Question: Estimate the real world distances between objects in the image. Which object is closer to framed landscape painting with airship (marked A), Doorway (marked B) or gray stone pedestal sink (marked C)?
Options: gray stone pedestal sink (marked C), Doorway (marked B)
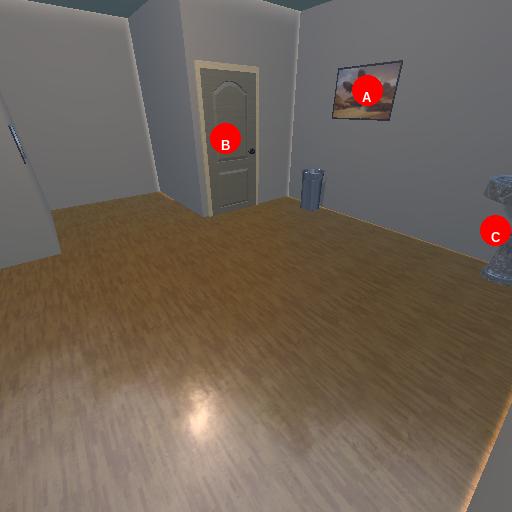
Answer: gray stone pedestal sink (marked C)